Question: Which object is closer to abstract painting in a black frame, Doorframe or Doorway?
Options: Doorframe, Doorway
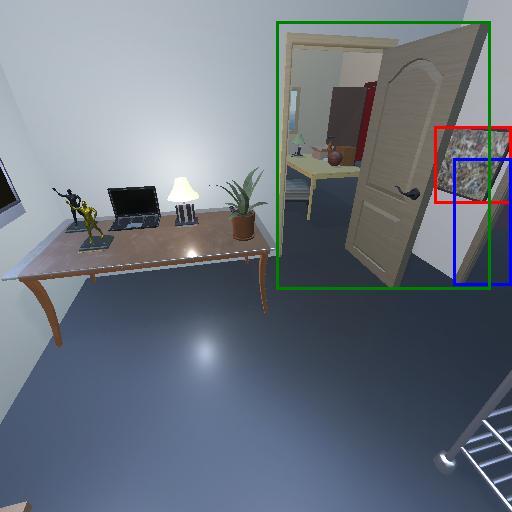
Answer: Doorframe